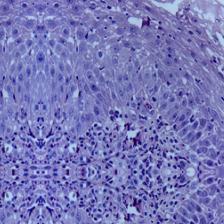
Diagnosis: Normal